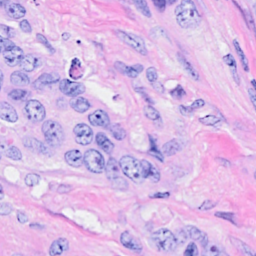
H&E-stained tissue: Breast